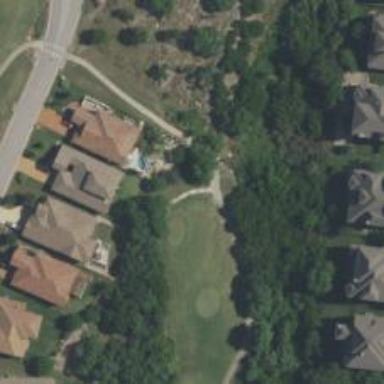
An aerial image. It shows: Path for both roads and golfers.